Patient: sex F, age 76
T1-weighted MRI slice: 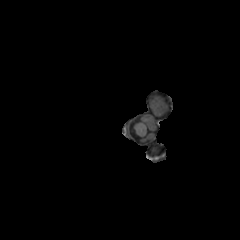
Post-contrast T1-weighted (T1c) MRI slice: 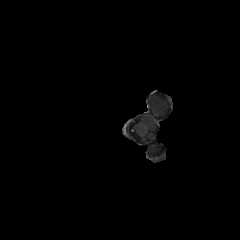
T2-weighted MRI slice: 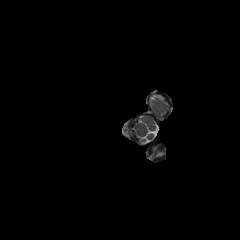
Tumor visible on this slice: no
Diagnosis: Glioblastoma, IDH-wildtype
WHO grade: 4